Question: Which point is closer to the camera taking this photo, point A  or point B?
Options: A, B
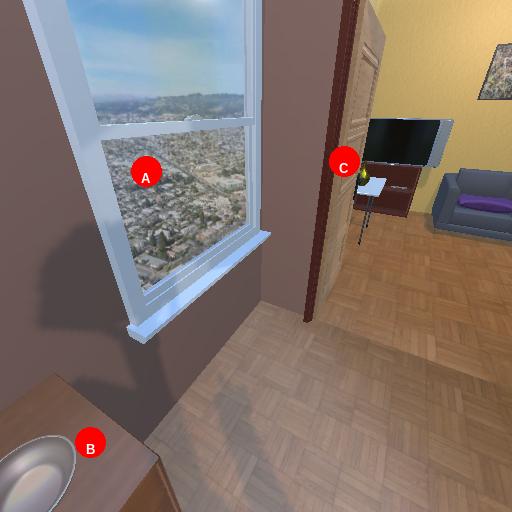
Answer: A